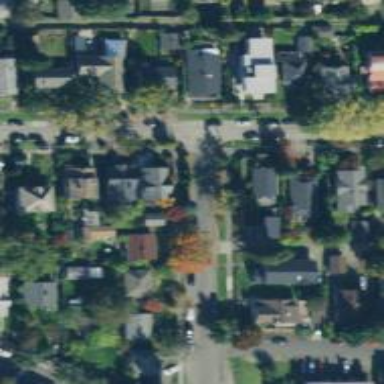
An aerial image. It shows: Residential road with separate sidewalk.